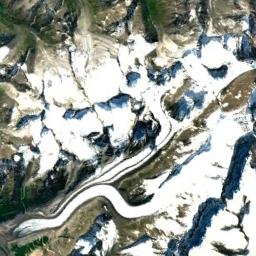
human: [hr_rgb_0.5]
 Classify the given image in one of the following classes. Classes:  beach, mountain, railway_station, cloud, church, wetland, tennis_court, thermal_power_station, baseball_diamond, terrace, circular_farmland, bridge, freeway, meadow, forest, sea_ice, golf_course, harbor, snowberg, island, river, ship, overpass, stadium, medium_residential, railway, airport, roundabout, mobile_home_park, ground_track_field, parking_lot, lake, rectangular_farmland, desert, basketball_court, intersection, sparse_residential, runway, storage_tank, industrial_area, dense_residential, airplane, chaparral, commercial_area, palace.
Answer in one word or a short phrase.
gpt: snowberg